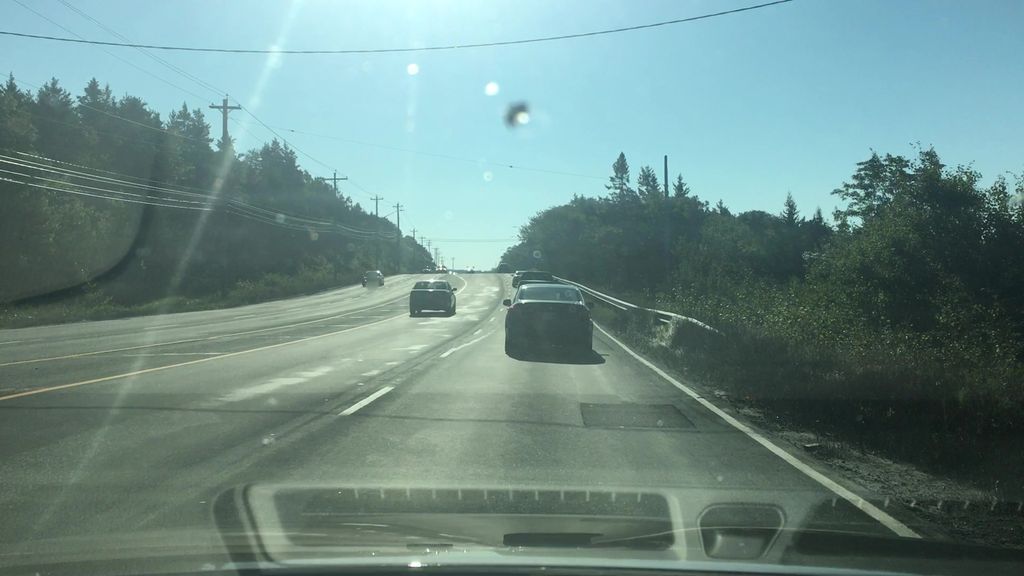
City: halifax